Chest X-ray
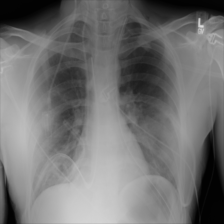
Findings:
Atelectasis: negative
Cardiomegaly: negative
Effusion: negative
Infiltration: negative
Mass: negative
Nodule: negative
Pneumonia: negative
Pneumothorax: positive
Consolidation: negative
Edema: negative
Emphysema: positive
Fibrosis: negative
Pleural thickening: negative
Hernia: negative